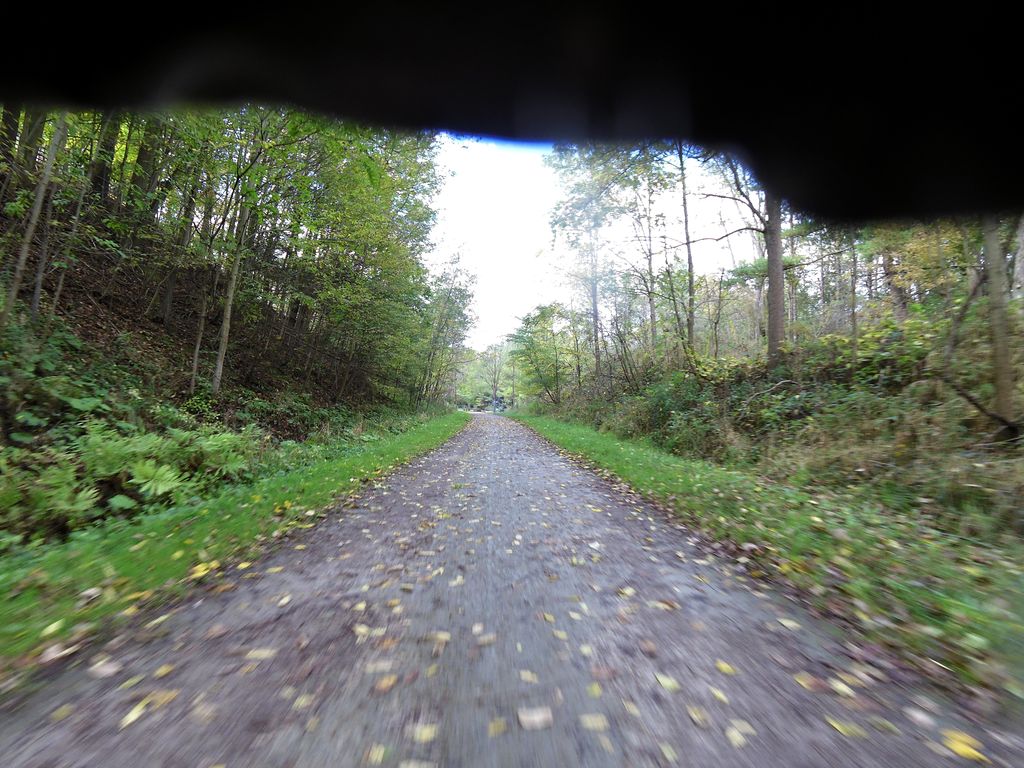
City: hamilton